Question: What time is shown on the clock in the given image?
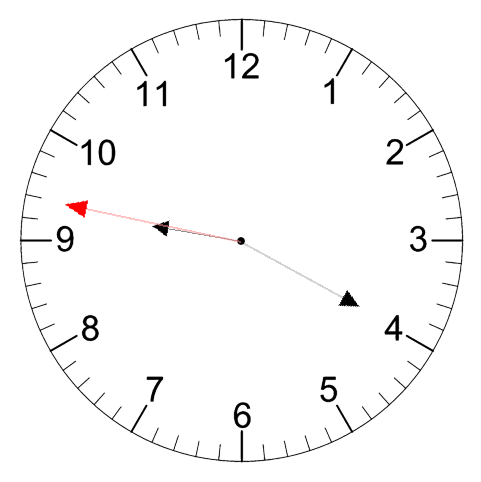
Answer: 09:19:47